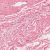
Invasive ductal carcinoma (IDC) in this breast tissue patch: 0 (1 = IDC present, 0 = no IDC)